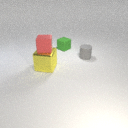
large yellow metal cube below small red rubber cube